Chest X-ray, PA view. Patient: 21 years old, sex M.
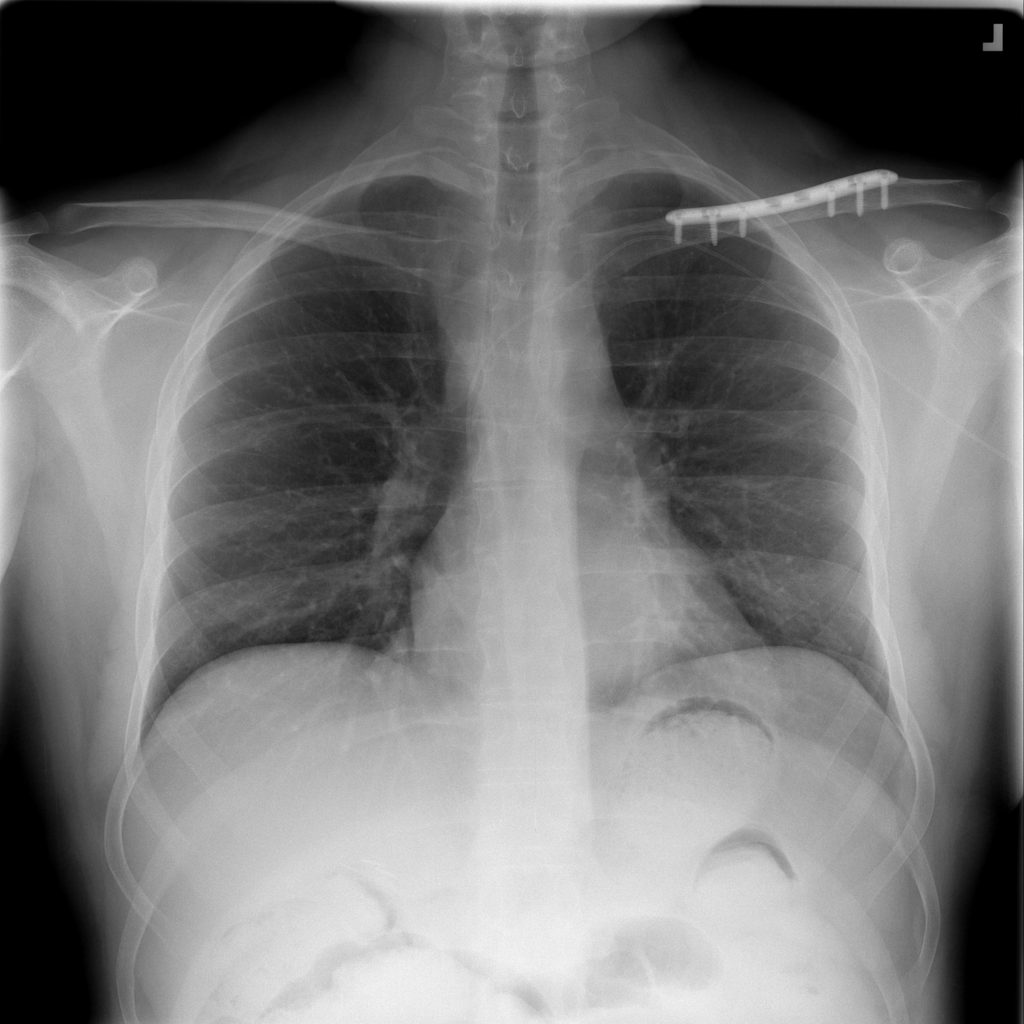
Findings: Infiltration